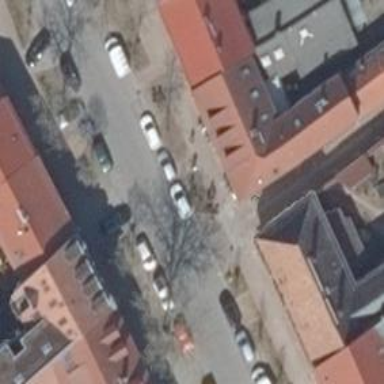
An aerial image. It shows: Cafe.